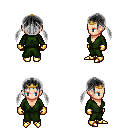
a pixel art fantasy rpg character, female body template, human, light skin, green robe, white pants, gray twin-tailed hairstyle, gold tiara, gold gloves, gold boots, four views (front, back, left, right), 2x2 character sprite sheet, small pixel art, hard edges, no anti-aliasing